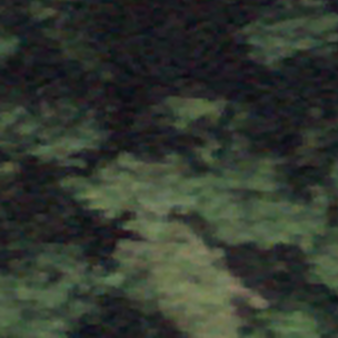
Label: other